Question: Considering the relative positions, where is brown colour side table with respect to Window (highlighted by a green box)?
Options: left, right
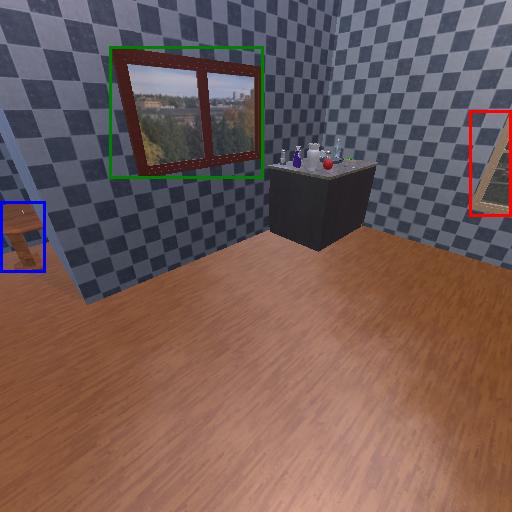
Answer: left